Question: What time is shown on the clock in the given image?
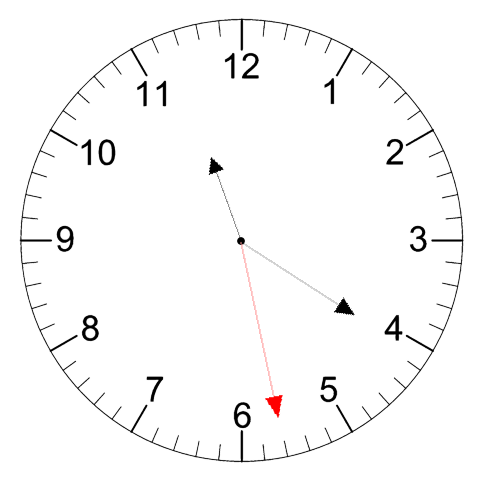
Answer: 11:20:28